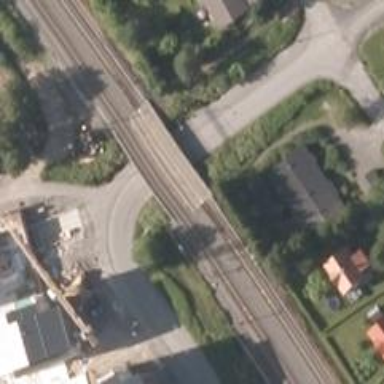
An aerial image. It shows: Railway track with continuous electrified contact lines.